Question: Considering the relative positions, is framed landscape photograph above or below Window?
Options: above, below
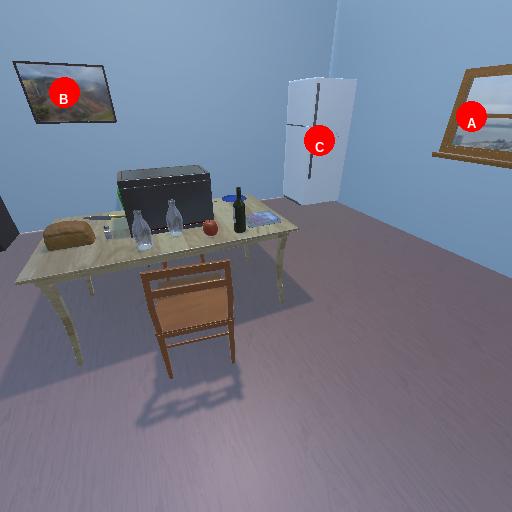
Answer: above